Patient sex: M
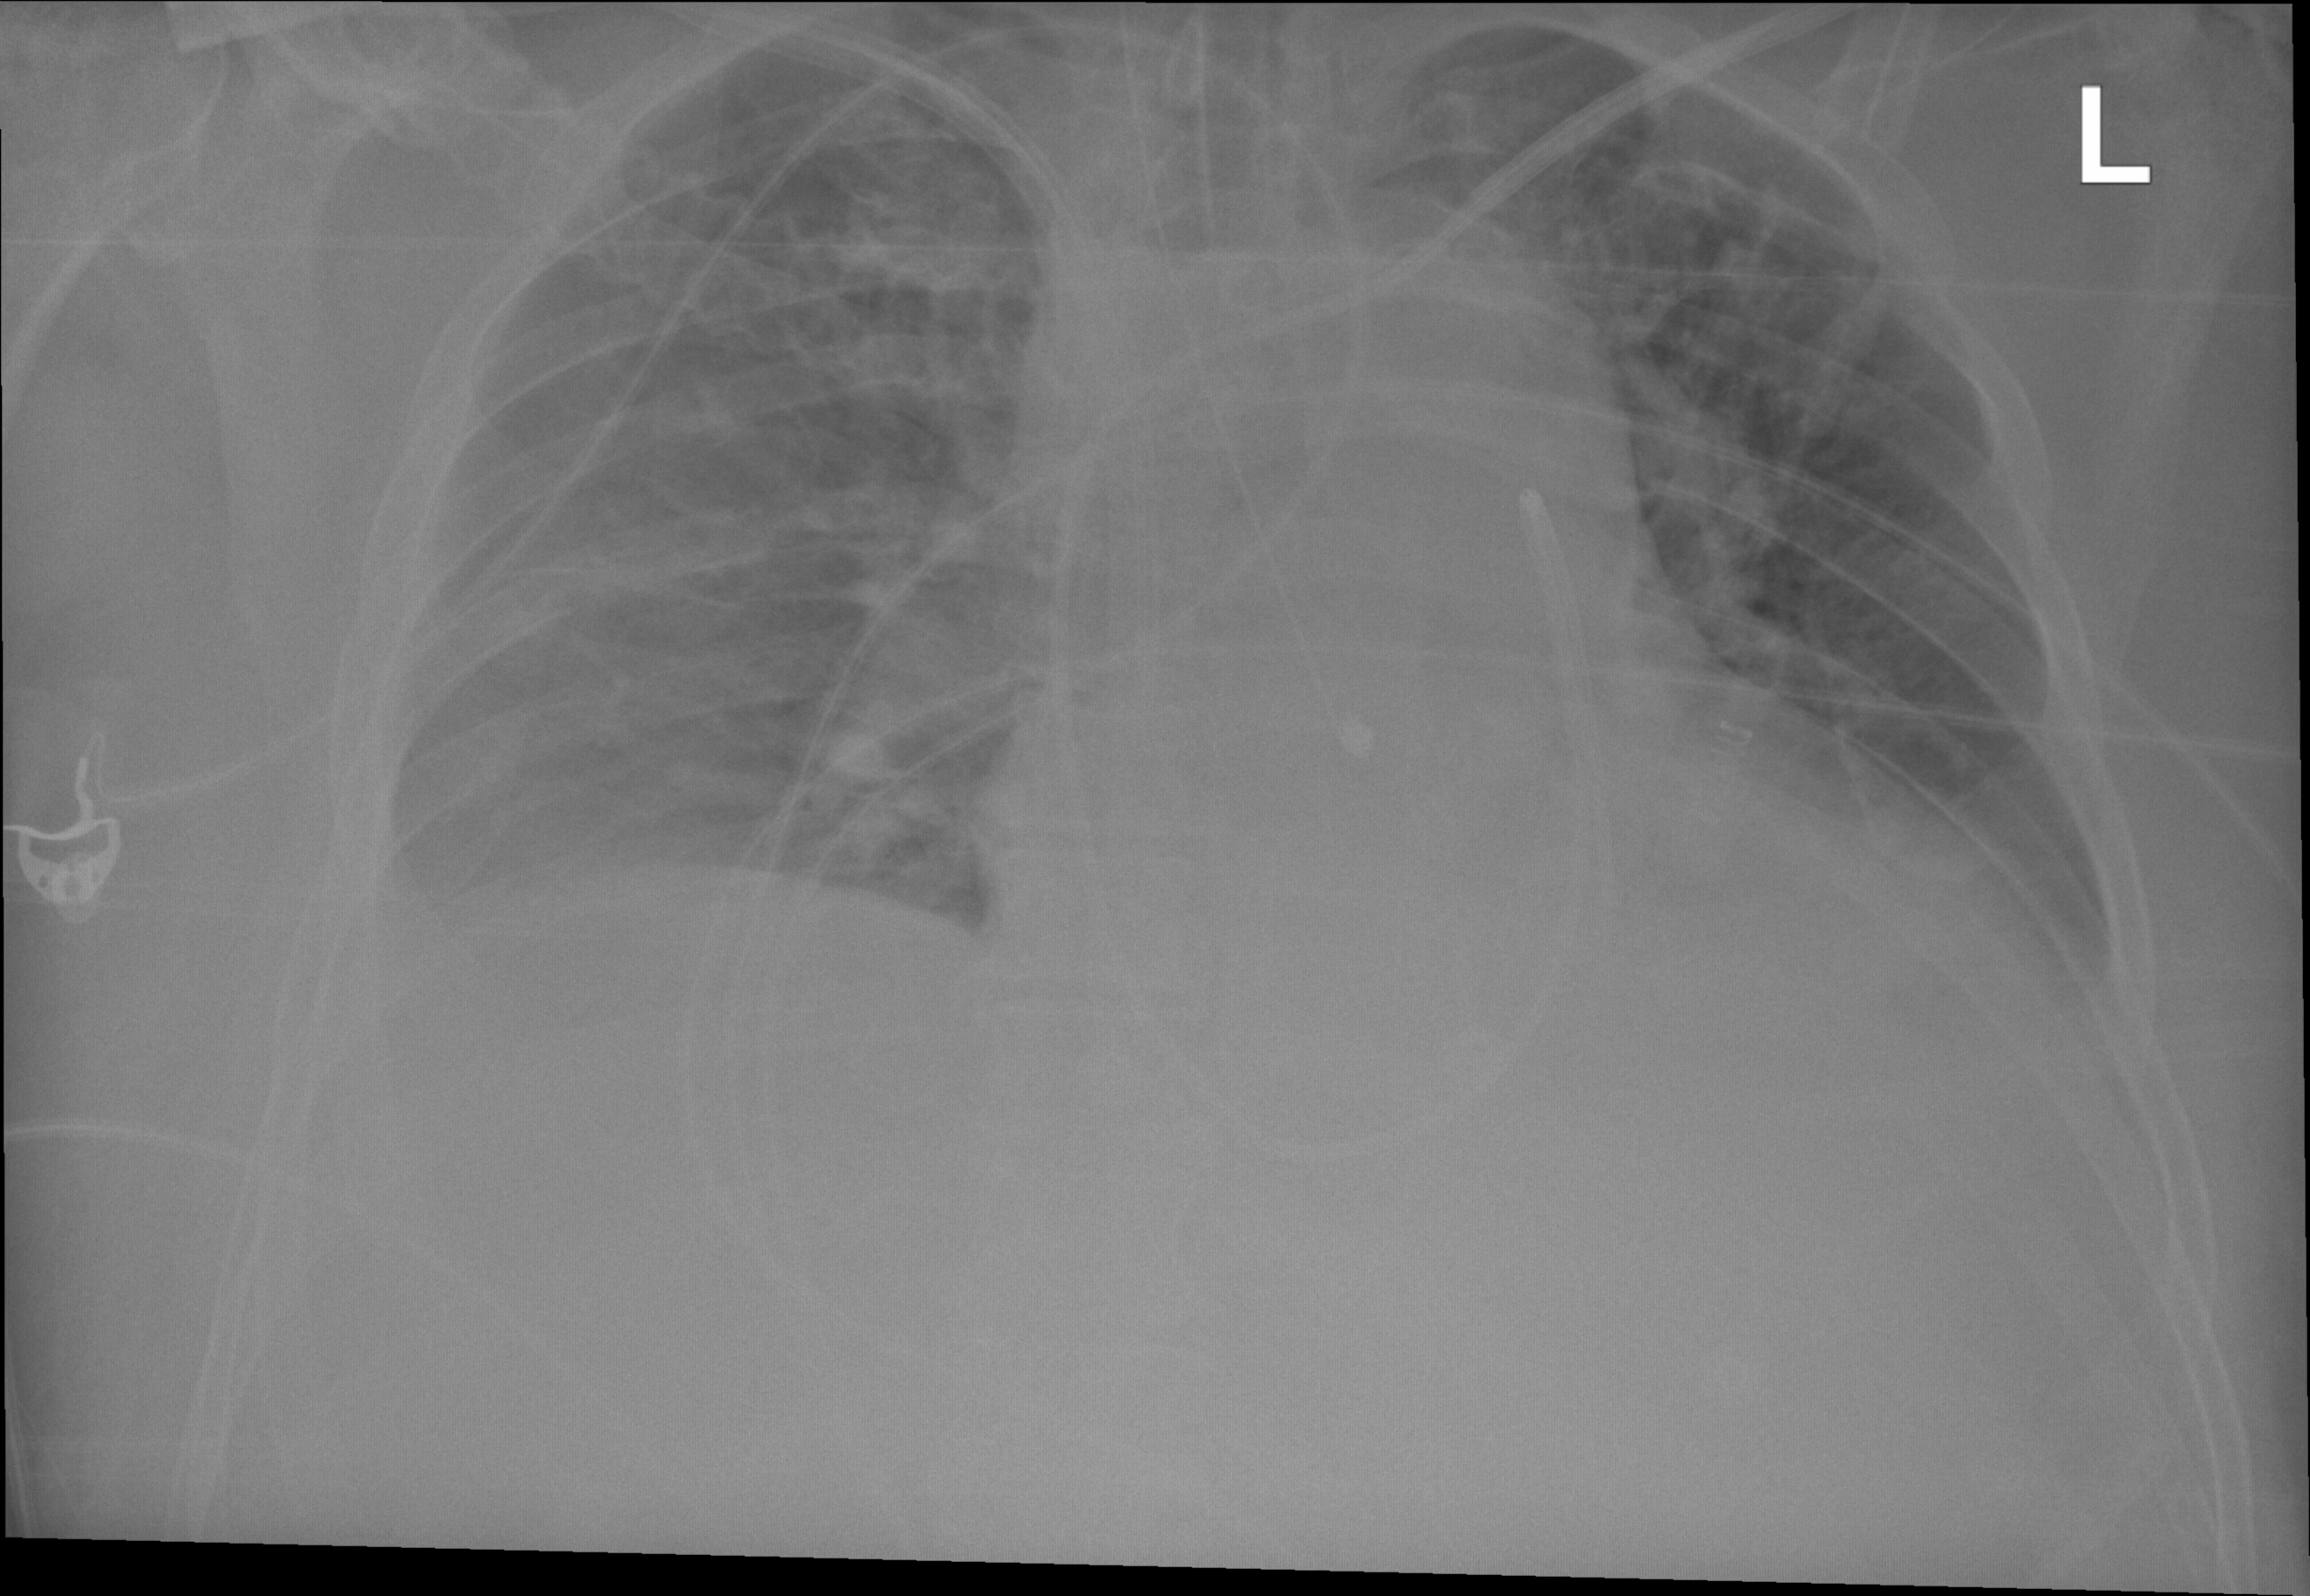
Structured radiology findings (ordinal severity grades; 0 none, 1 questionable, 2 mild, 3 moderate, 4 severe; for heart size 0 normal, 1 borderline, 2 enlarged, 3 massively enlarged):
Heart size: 0
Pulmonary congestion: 2
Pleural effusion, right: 0
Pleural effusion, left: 0
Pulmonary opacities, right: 0
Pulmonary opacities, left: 0
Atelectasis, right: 0
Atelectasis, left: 0